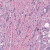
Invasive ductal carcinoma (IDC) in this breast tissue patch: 1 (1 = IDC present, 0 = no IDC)